Question: I'm writing a messaging system like Facebook's new Messages system, where the entire back and forth between two users is considered one conversation. (As opposed to traditional email where each reply is a separate message or gMail's conversations where replies are all together in a conversation but you can still have multiple conversations between people). MySQL version is 5.0.92.
I can't for the life of me figure out how to write the query for the "inbox" type view. All I would need is the very last message between two people, which <URL> except I don't know how to take into account both the "from_id" and "to_id" fileds.
My messages table looks like this:

The highlighted rows are the ones I'd like returned (#2 wouldn't be returned because the last message between users 42 and 43 is #8, for instance). Is it possible to do this? Or would I be better off using two queries (one for to_id and one for from_id) then working them out in PHP?
Thanks for your help
SQL to replicate the table:
'''
CREATE TABLE 'messages' (
'message_id' bigint(20) NOT NULL auto_increment,
'to_id' int(11) NOT NULL,
'from_id' int(11) NOT NULL,
'message_sent' datetime NOT NULL,
'message_body' text NOT NULL,
'is_read' tinyint(1) NOT NULL default '0' COMMENT '0 = no, 1 = yes',
PRIMARY KEY ('message_id'),
KEY 'to' ('to_id'),
KEY 'is_read' ('is_read'),
KEY 'sent' ('message_sent'),
KEY 'from' ('from_id')
) ENGINE=MyISAM DEFAULT CHARSET=utf8;
INSERT INTO 'messages' ('message_id', 'to_id', 'from_id', 'message_sent', 'message_body', 'is_read') VALUES
(1, 42, 43, '2011-04-01 11:54:05', 'message 1', 0),
(2, 43, 42, '2011-04-01 11:54:05', 'message 1.2', 0),
(3, 42, 44, '2011-04-01 11:55:05', 'message 2', 1),
(4, 44, 42, '2011-04-01 11:55:02', 'message 2.1', 0),
(5, 43, 44, '2011-04-01 15:05:42', 'Message 3', 0),
(6, 44, 43, '2011-04-01 15:05:58', 'Message 3.1', 0),
(7, 42, 43, '2011-04-02 11:54:05', 'message x', 0),
(8, 43, 42, '2011-04-02 11:54:05', 'message x.2', 0);
'''
Edit: for those interested:
'''
select 'm'.'message_id' AS 'message_id','m'.'to_id' AS 'to_id','ut'.'name' AS 'to_name','m'.'from_id' AS 'from_id','uf'.'name' AS 'from_name','m'.'message_sent' AS 'message_sent','m'.'message_body' AS 'message_body','m'.'is_read' AS 'is_read' from (('messages' 'm' join 'users' 'ut' on(('m'.'to_id' = 'ut'.'id'))) join 'users' 'uf' on(('m'.'from_id' = 'uf'.'id'))) where 'm'.'message_id' in (select max('messages'.'message_id') AS 'MAX(message_id)' from 'messages' group by greatest('messages'.'to_id','messages'.'from_id'),least('messages'.'to_id','messages'.'from_id'));
'''
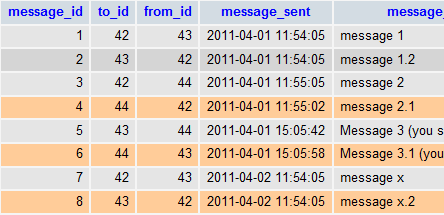
Answer: '''
SELECT MAX(message_id) FROM messages GROUP BY GREATEST(to_id, from_id), LEAST(to_id, from_id);
'''
If you want the messages themselves you can put this in a subselect, or turn it into a view and join it with messages.